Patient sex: M
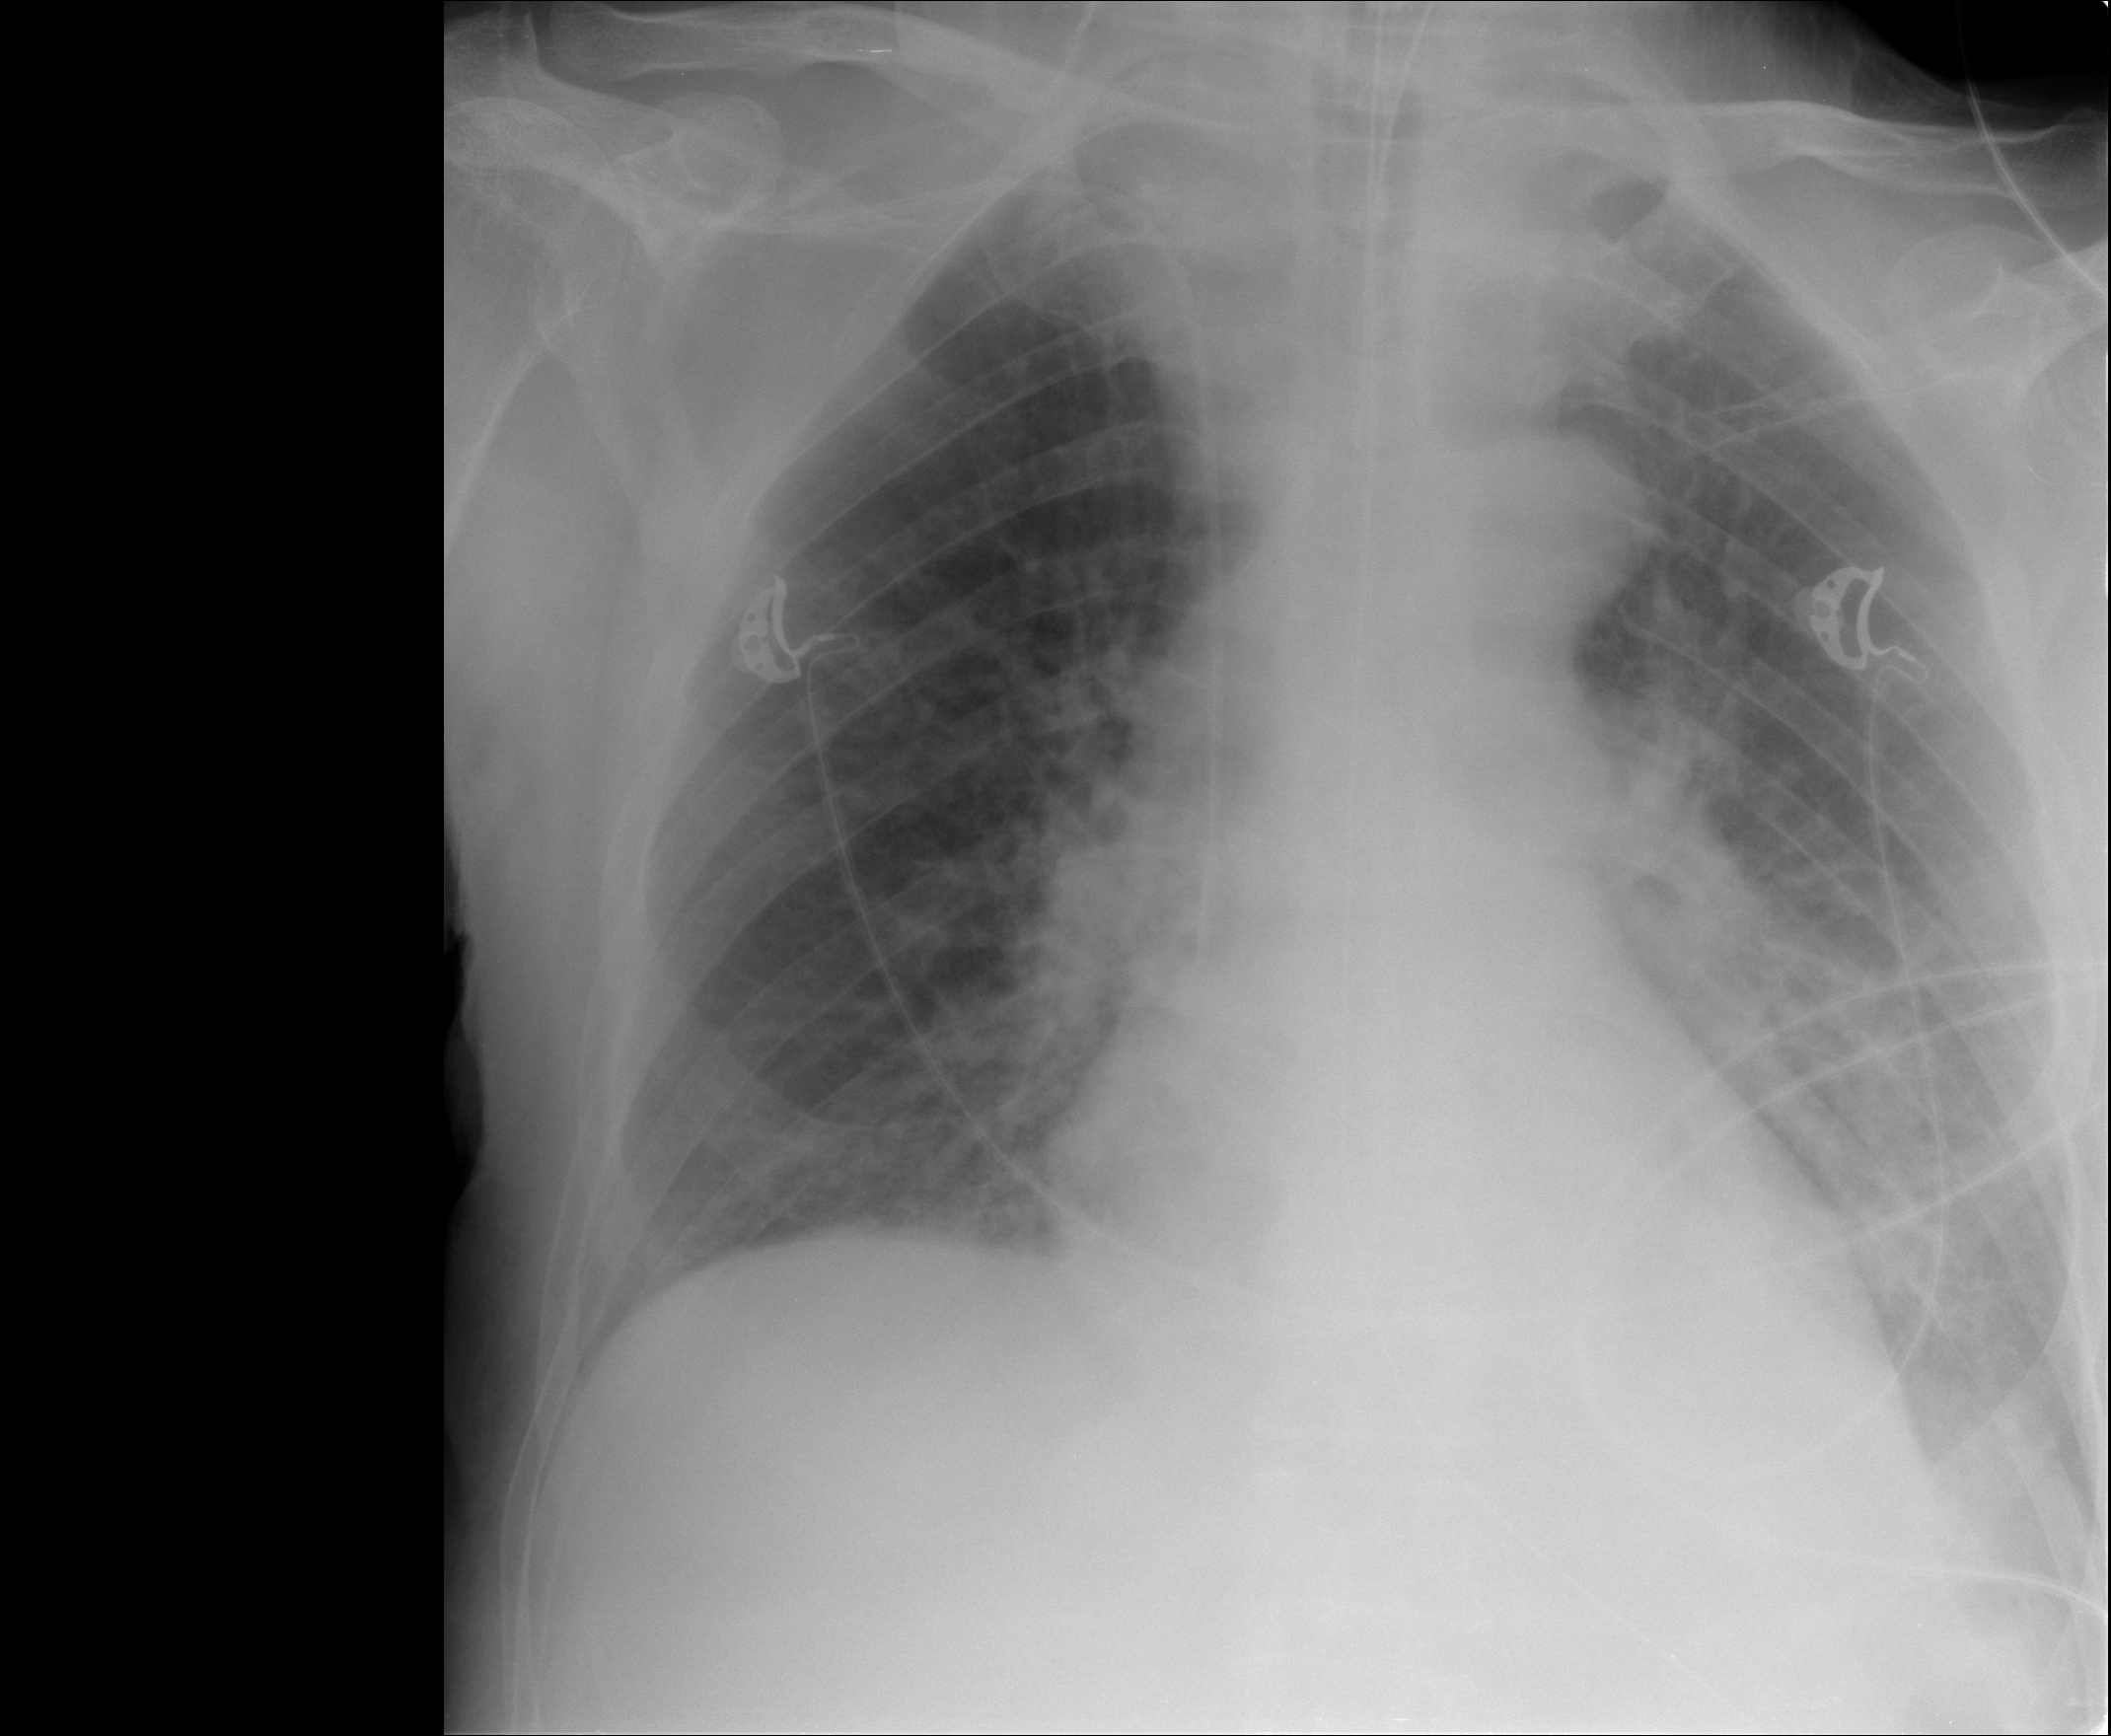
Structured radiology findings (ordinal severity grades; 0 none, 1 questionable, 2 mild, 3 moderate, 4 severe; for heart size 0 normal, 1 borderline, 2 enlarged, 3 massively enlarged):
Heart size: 0
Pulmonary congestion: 0
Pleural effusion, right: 0
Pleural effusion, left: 1
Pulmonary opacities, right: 0
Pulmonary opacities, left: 2
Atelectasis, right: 0
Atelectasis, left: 0